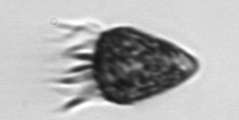
Label: Strombidium_morphotype2